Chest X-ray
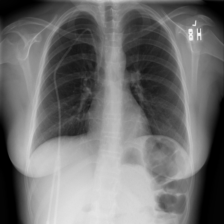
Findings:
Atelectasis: negative
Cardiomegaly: negative
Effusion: negative
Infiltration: negative
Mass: negative
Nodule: negative
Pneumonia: negative
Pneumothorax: negative
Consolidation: negative
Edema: negative
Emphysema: negative
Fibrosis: negative
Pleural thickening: negative
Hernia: negative